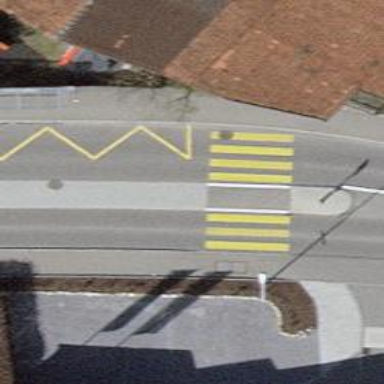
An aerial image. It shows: Uncontrolled crossing with pedestrian island.